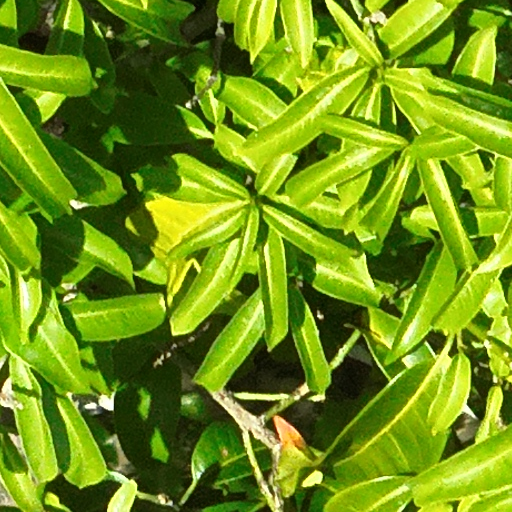
Species: Sapium glandulosum
GBIF accepted scientific name: Sapium glandulosum
Crown area (m\u00b2): 110.907